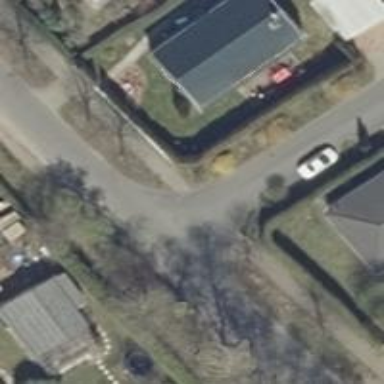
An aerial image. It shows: Residential road with asphalt surface. There is parking lane on the right side.